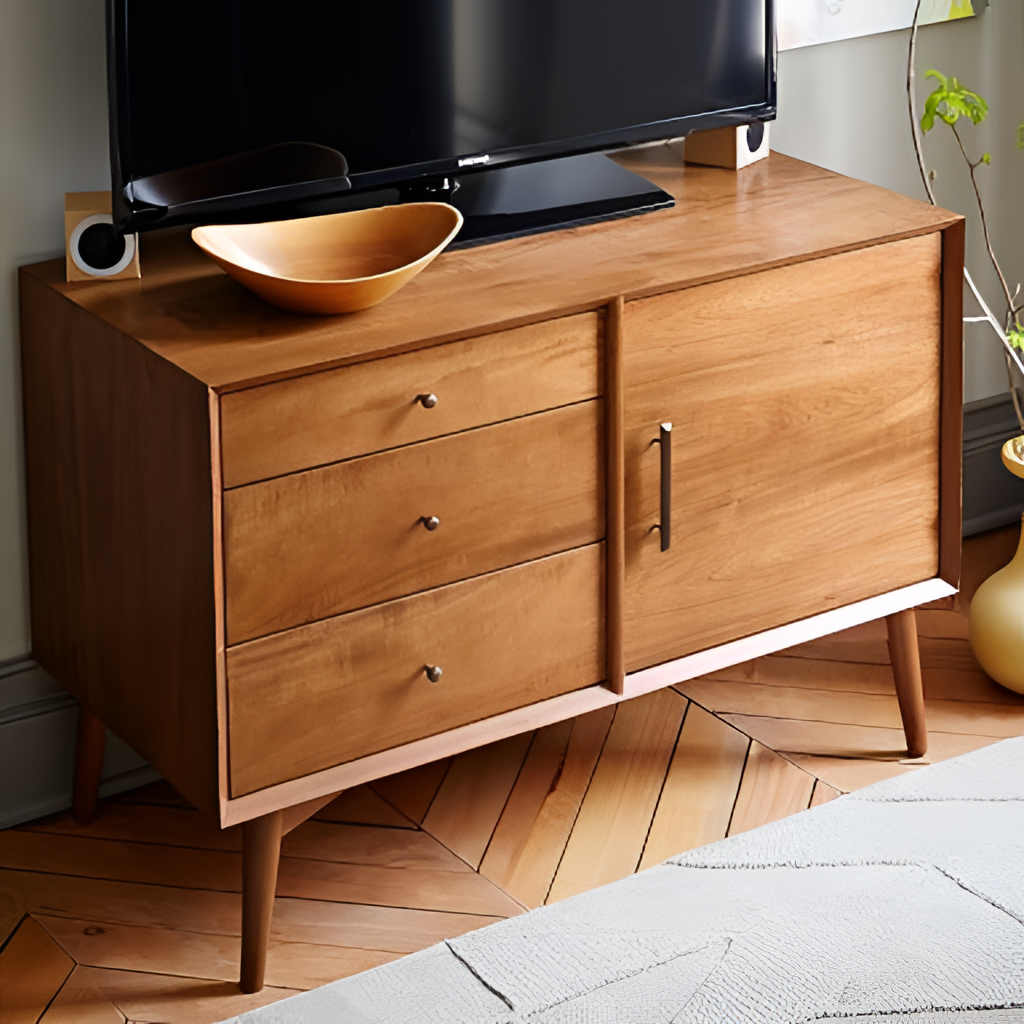
brown wood TV stand, living room, wood flooring, with chevron pattern, mid-century modern, paint wallpaper, with solid pattern